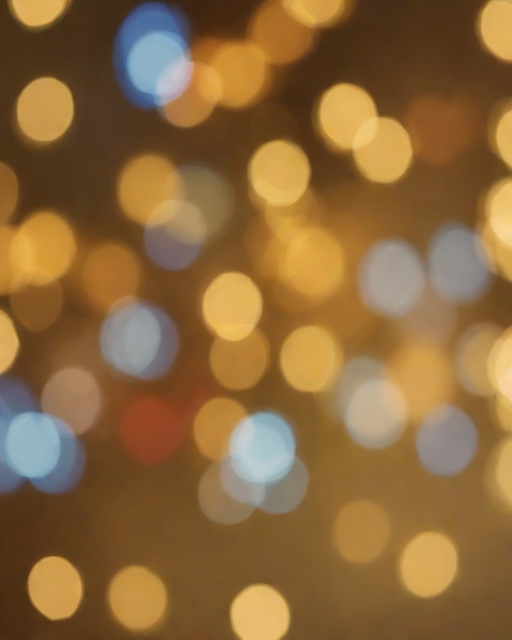
Category: Holiday